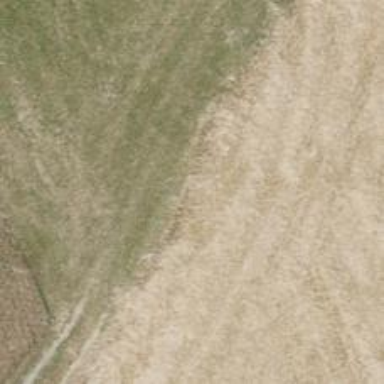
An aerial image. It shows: Grass track with grade5 tracktype.